Field crop: maize
Growth stage: 1
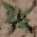
Species: atriplex